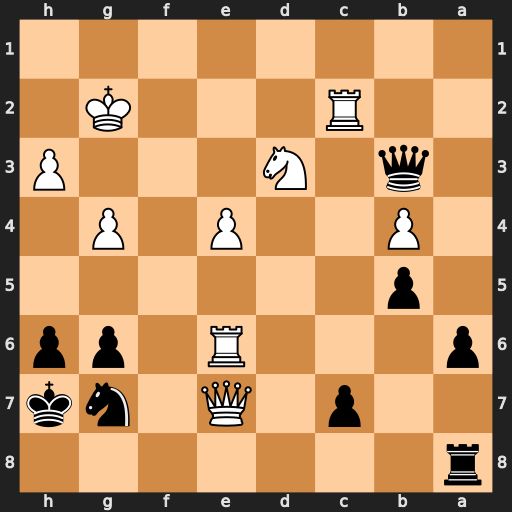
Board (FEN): r7/2p1Q1nk/p3R1pp/1p6/1P2P1P1/1q1N3P/2R3K1/8
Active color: b
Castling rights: -
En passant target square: -
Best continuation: Qxc2+ Nf2 Re8